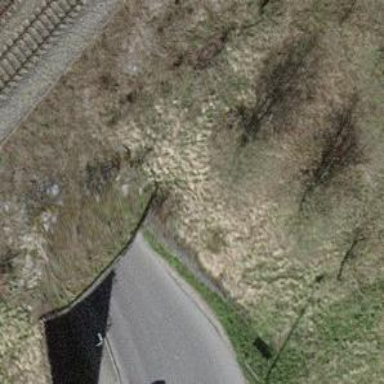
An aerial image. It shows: Tunnel.